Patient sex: M
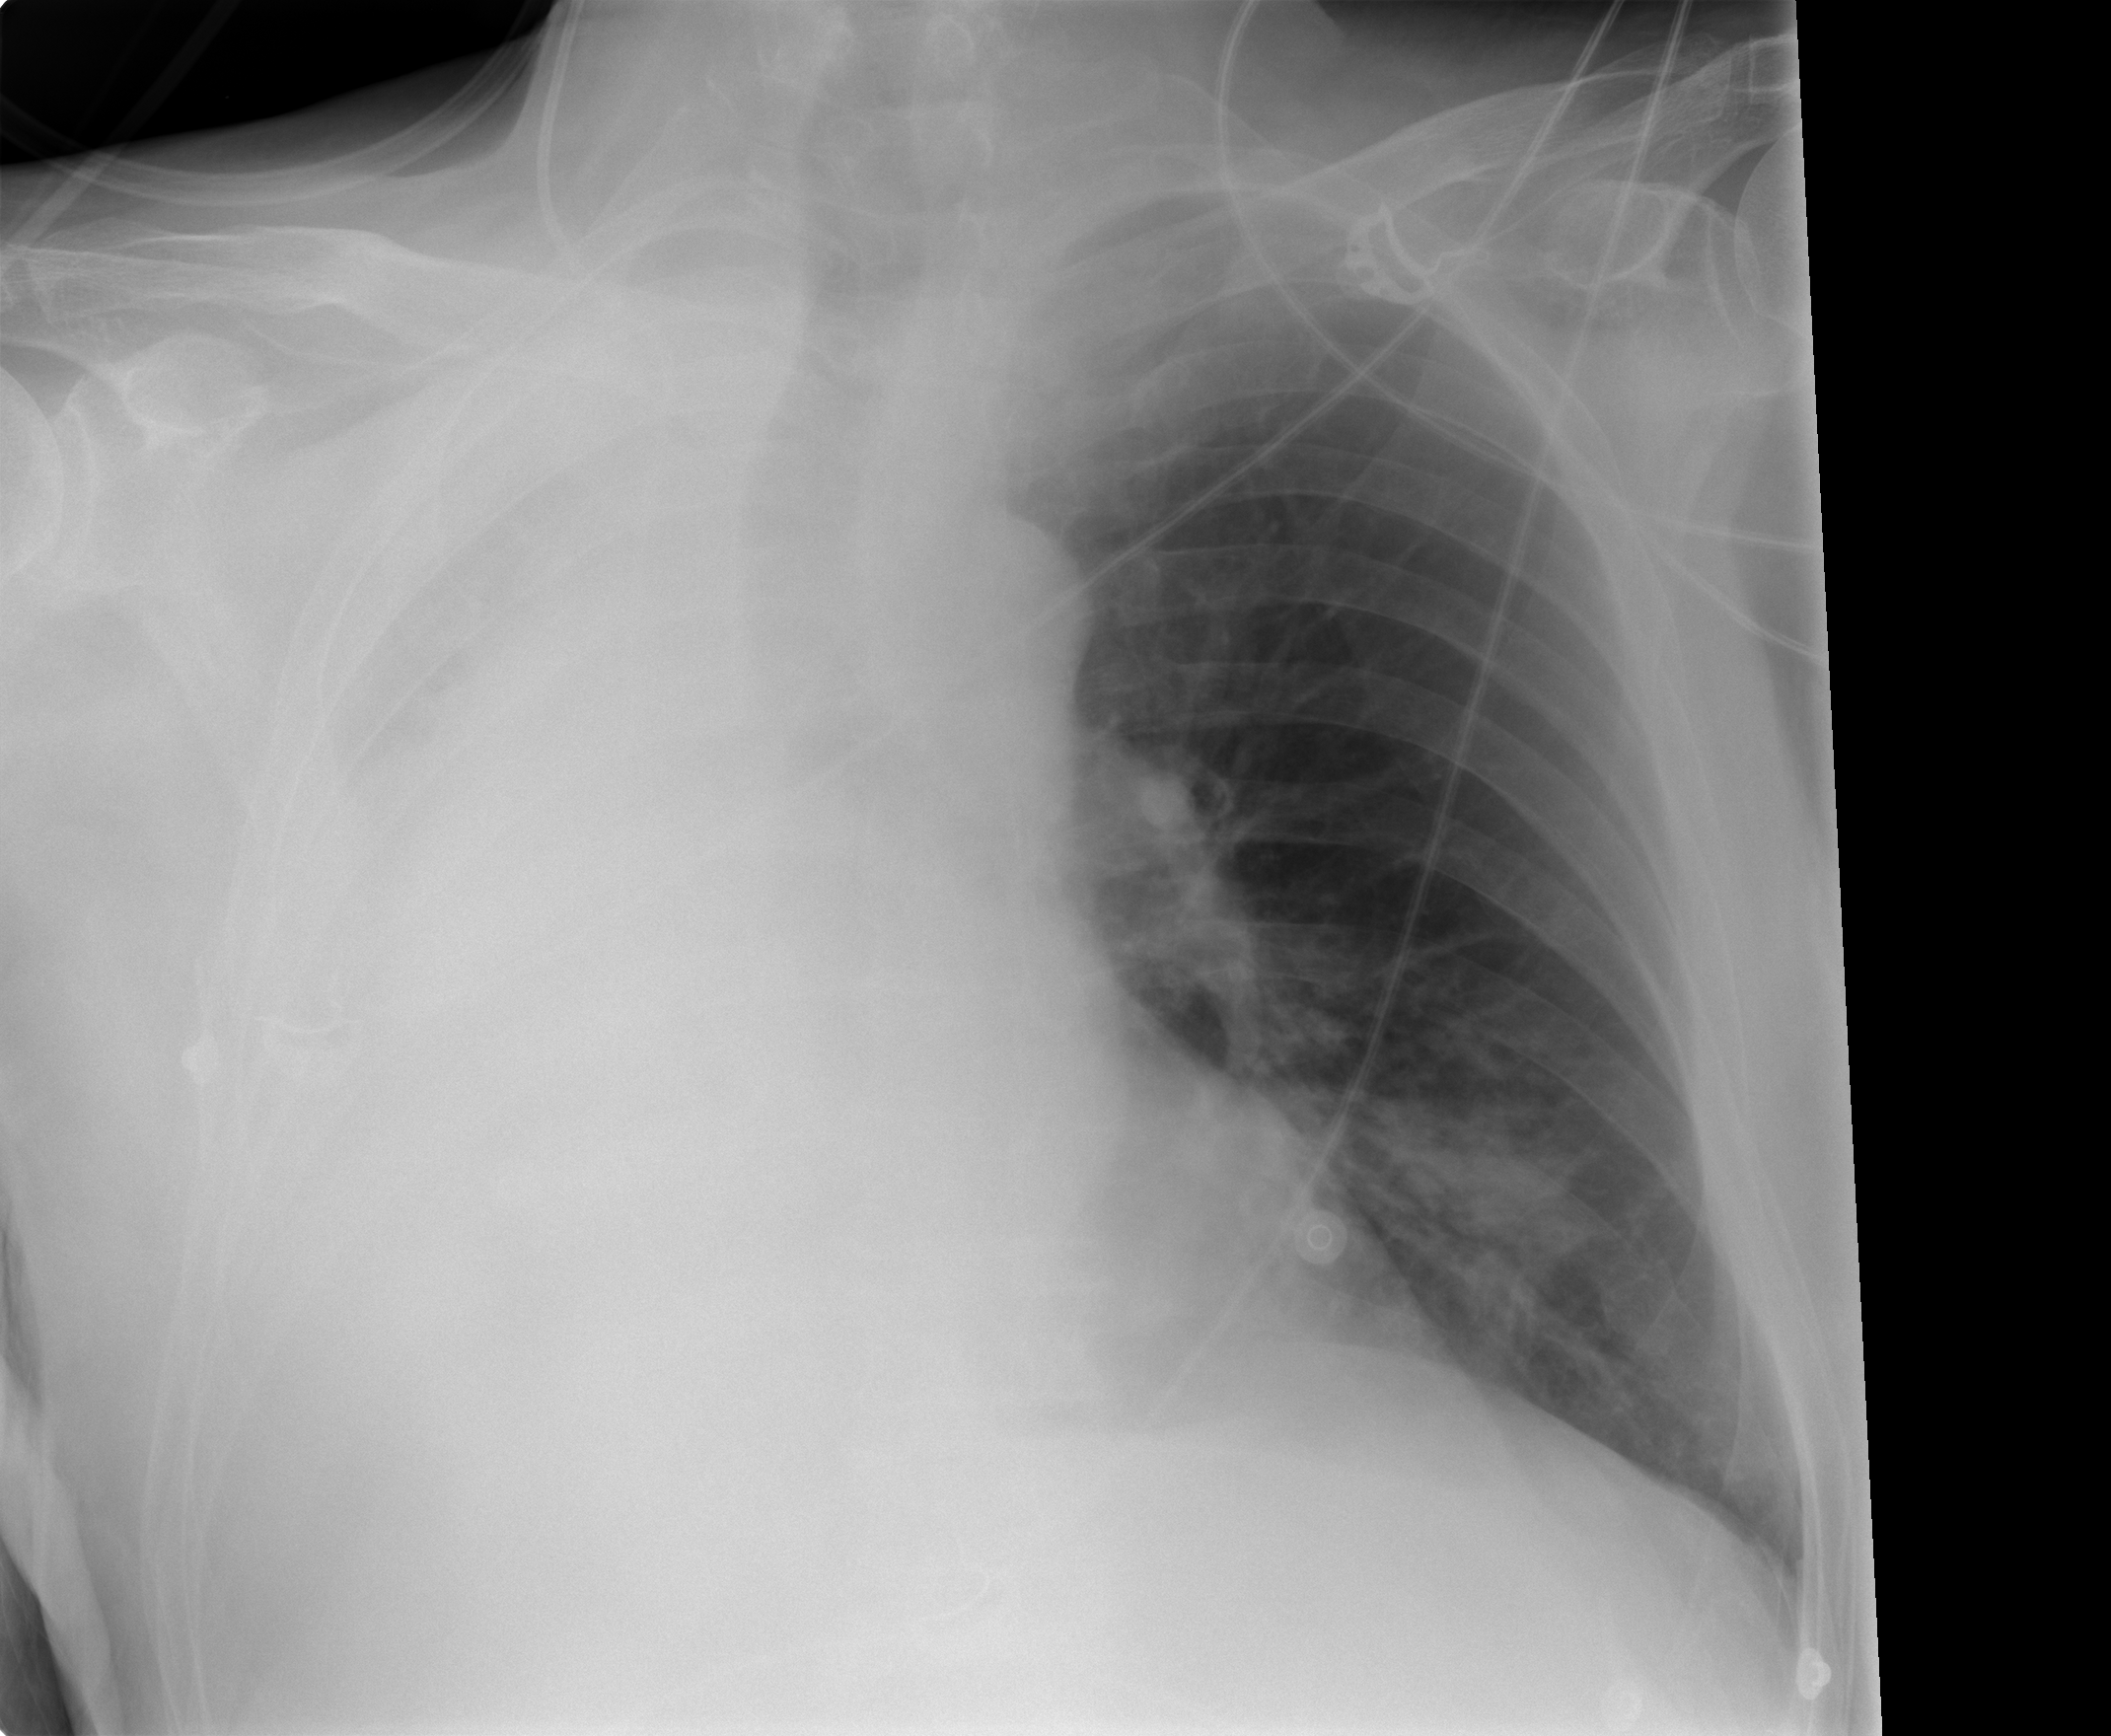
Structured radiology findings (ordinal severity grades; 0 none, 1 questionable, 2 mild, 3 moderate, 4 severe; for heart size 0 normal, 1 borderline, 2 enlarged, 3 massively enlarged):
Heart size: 0
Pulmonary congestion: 0
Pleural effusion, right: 2
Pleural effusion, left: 2
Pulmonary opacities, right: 2
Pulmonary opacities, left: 2
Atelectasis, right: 4
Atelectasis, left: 0